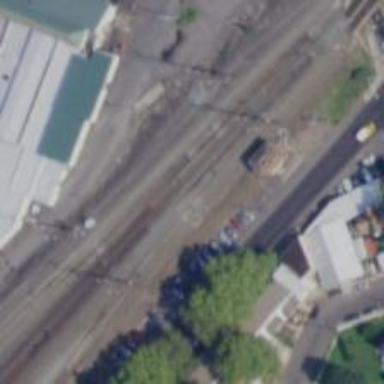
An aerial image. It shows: Railway with electrified contact lines.